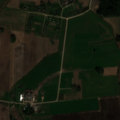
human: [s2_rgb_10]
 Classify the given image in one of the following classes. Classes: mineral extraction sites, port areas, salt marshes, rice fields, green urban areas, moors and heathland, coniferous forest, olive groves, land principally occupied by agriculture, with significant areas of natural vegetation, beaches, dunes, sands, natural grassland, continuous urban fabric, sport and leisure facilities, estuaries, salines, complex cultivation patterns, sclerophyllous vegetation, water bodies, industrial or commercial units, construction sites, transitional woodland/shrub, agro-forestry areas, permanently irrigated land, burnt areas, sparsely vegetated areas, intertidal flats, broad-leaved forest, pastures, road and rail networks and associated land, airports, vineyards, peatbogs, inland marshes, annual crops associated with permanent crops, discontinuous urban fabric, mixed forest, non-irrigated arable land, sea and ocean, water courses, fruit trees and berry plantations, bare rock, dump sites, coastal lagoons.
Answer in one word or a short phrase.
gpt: non-irrigated arable land, complex cultivation patterns, broad-leaved forest